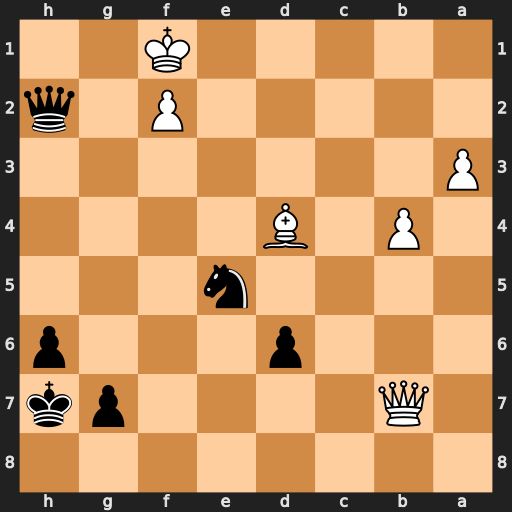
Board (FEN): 8/1Q4pk/3p3p/4n3/1P1B4/P7/5P1q/5K2
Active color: b
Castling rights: -
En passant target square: -
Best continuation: Qh3+ Ke1 Nf3+ Ke2 Nxd4+